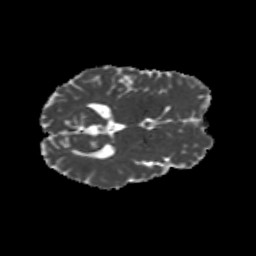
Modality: MD
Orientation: axial
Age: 21
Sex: female
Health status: healthy
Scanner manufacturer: siemens
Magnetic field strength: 3 T
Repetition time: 8.6 s
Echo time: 0.095 s